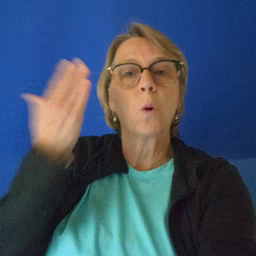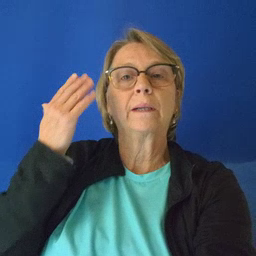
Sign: morning